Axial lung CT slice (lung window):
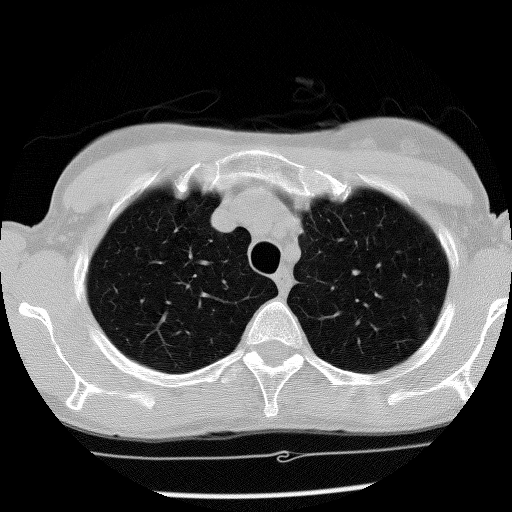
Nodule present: no